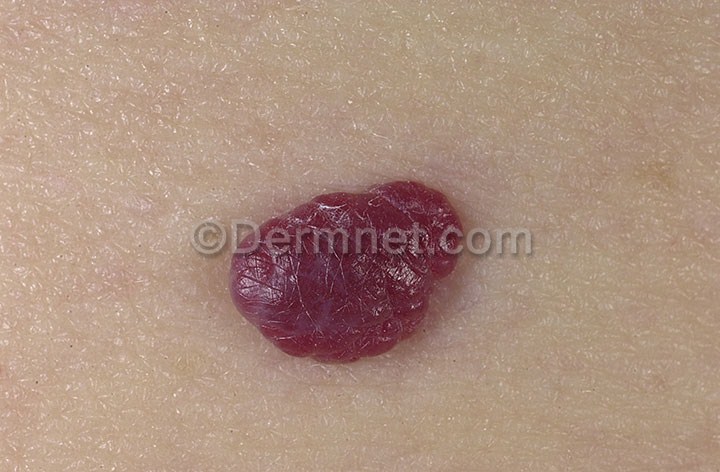
Disease: Vascular Tumors